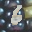
Label: 6